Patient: sex M, age 32
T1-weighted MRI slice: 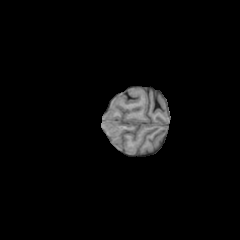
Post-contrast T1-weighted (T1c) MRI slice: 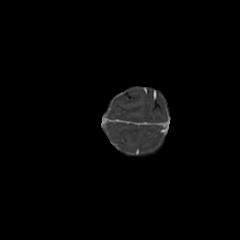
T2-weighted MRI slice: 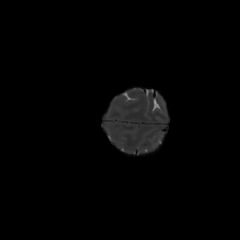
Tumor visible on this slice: no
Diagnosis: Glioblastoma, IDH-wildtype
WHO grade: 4